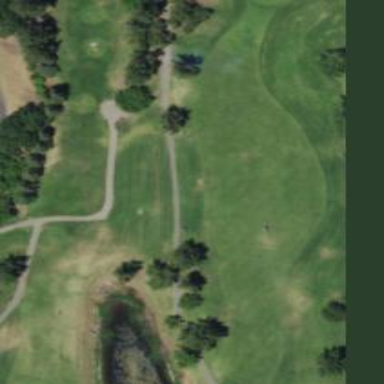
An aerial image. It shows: View of golf hole.